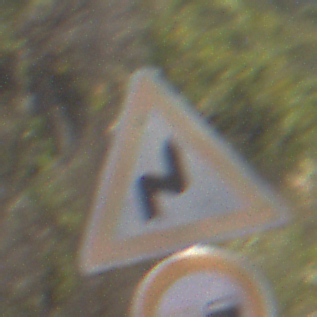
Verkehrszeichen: DoppelkurveRechts
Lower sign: Ueberholverbot
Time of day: MorningAfternoon
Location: Outdoor (RoadRail)
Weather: PartlyCloudy
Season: NotSpecified
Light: Natural